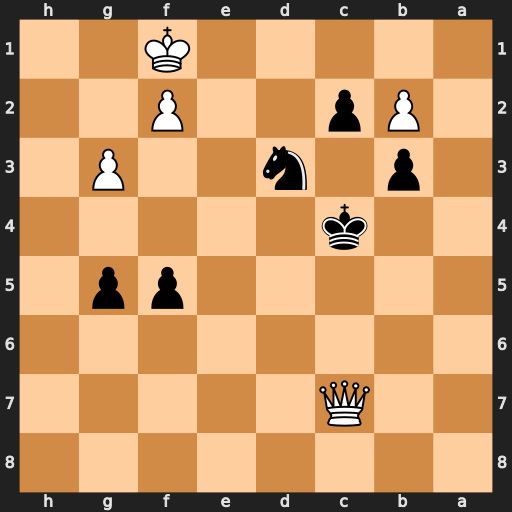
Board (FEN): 8/2Q5/8/5pp1/2k5/1p1n2P1/1Pp2P2/5K2
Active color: b
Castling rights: -
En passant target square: -
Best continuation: Nc5 Qf7+ Kb4 Qf6 c1=Q+